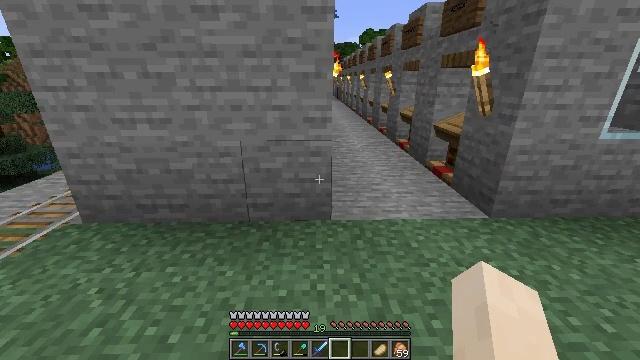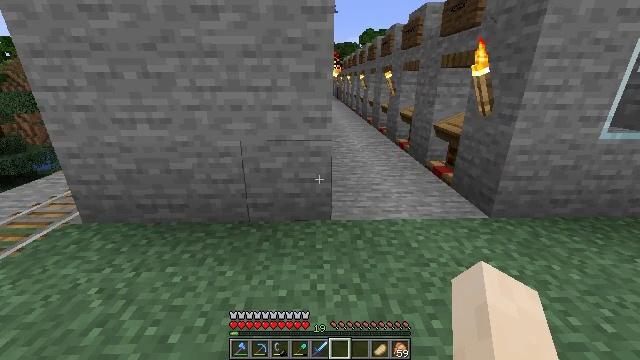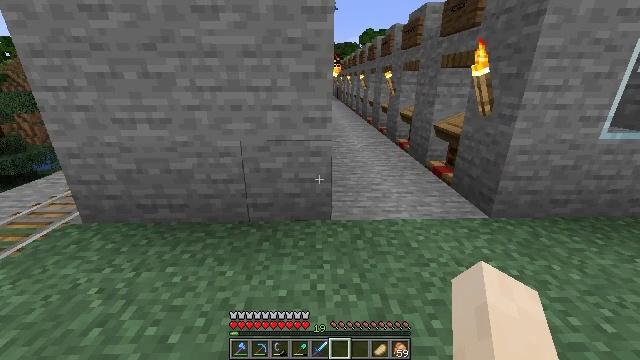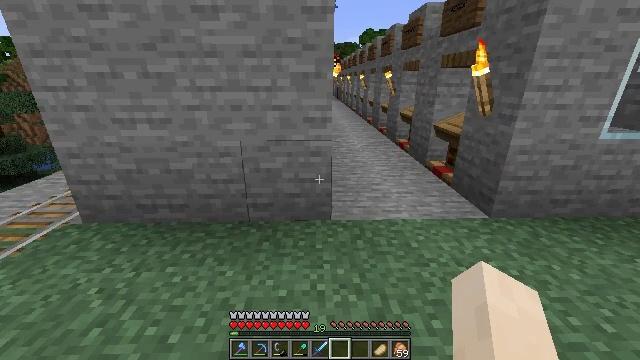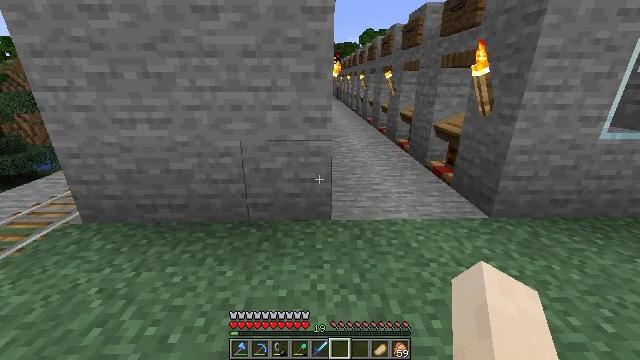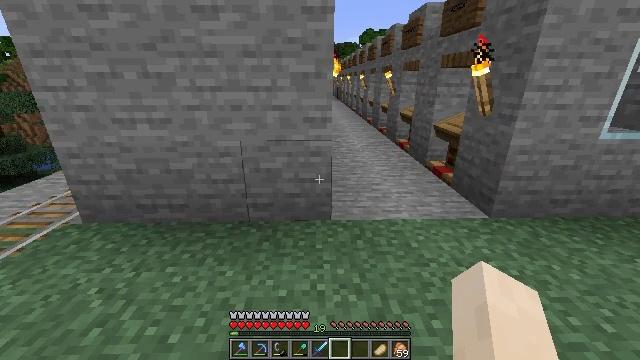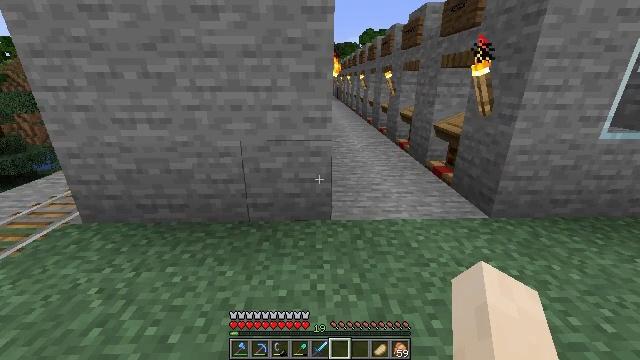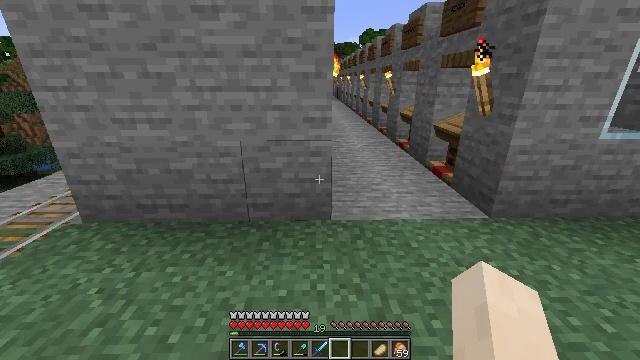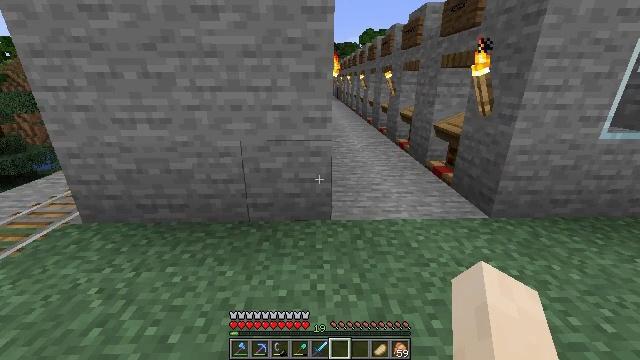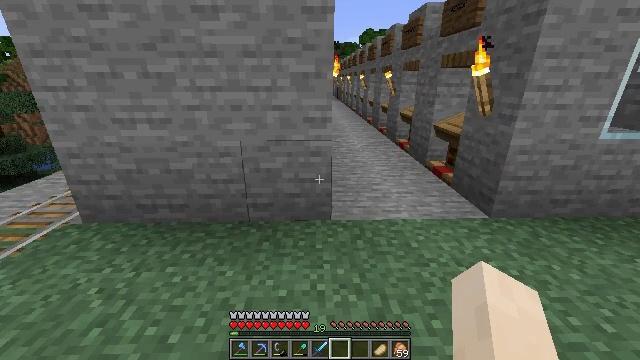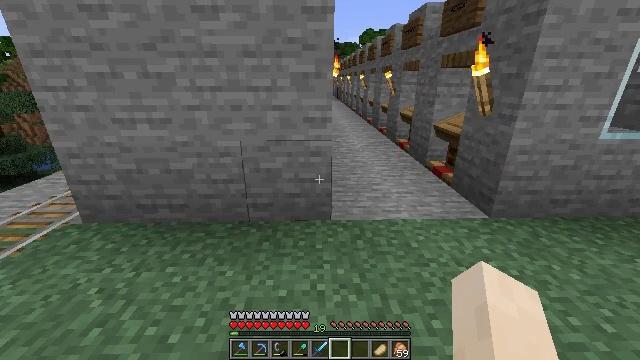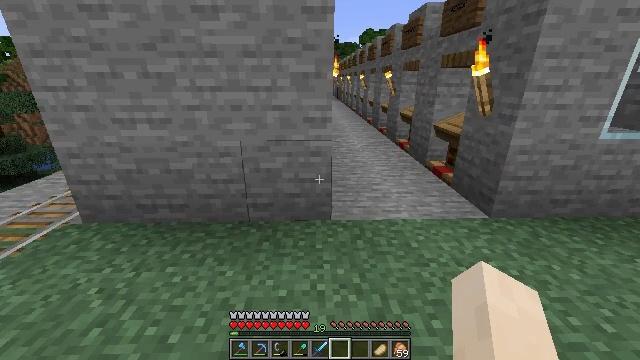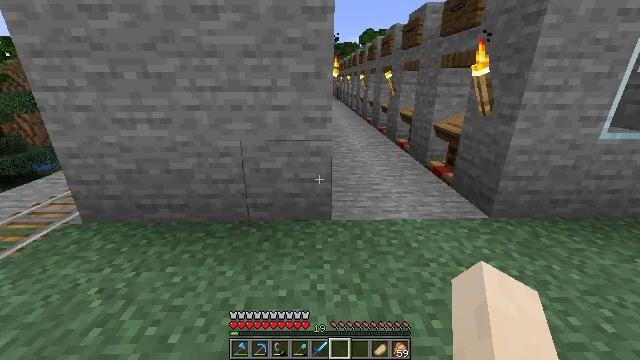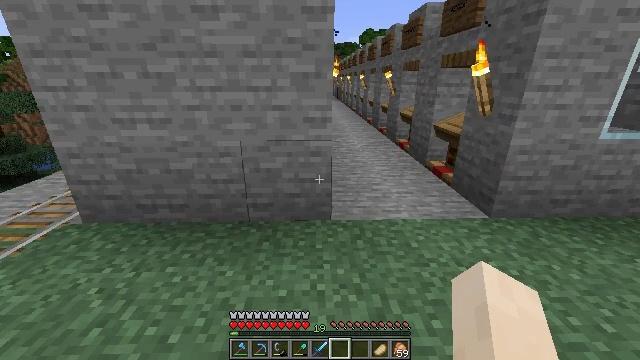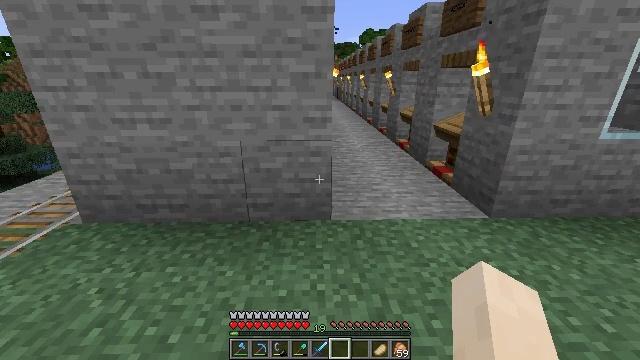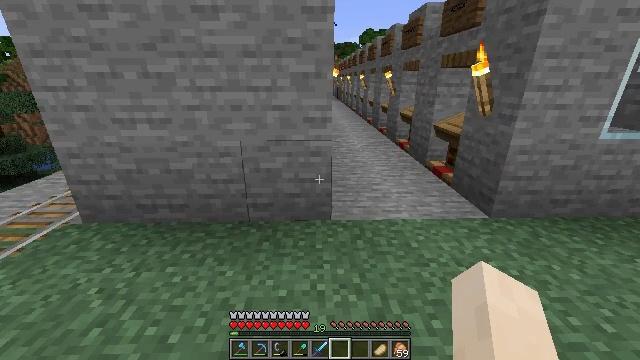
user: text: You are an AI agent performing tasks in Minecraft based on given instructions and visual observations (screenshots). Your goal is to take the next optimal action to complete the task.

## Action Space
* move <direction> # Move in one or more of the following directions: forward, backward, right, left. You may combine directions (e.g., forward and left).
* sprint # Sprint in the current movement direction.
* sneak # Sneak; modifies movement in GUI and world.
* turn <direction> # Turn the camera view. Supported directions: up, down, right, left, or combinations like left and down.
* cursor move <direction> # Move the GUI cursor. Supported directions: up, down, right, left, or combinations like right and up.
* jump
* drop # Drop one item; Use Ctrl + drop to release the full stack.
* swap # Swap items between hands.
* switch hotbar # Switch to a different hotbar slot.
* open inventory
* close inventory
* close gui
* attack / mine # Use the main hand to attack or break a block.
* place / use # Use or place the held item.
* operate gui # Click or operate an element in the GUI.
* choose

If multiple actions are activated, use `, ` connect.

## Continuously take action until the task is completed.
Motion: motion action
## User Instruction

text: Use the crafting table to craft a smooth stone slab.
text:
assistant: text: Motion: no_op
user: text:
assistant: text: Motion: no_op
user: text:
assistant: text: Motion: no_op
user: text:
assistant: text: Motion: no_op
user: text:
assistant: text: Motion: no_op
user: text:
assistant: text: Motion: no_op
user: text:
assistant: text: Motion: no_op
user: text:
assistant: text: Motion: no_op
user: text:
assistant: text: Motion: no_op
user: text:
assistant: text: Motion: no_op
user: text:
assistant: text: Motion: no_op
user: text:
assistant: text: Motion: no_op
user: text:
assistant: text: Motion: no_op
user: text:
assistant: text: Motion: no_op
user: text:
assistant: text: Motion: no_op
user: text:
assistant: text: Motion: no_op
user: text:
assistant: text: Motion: no_op
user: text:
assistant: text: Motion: no_op
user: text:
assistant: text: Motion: no_op
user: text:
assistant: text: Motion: no_op
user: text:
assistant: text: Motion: no_op
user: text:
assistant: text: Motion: no_op
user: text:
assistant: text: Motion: no_op
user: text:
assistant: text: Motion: no_op
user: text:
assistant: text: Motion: no_op
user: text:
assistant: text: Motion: no_op
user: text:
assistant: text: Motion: no_op
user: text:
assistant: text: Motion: no_op
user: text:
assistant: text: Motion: no_op
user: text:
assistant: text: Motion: no_op